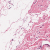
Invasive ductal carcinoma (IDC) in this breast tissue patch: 0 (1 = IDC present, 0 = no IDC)